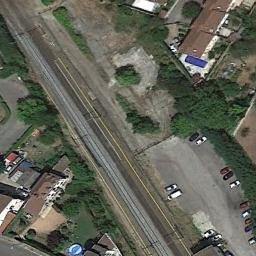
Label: railway